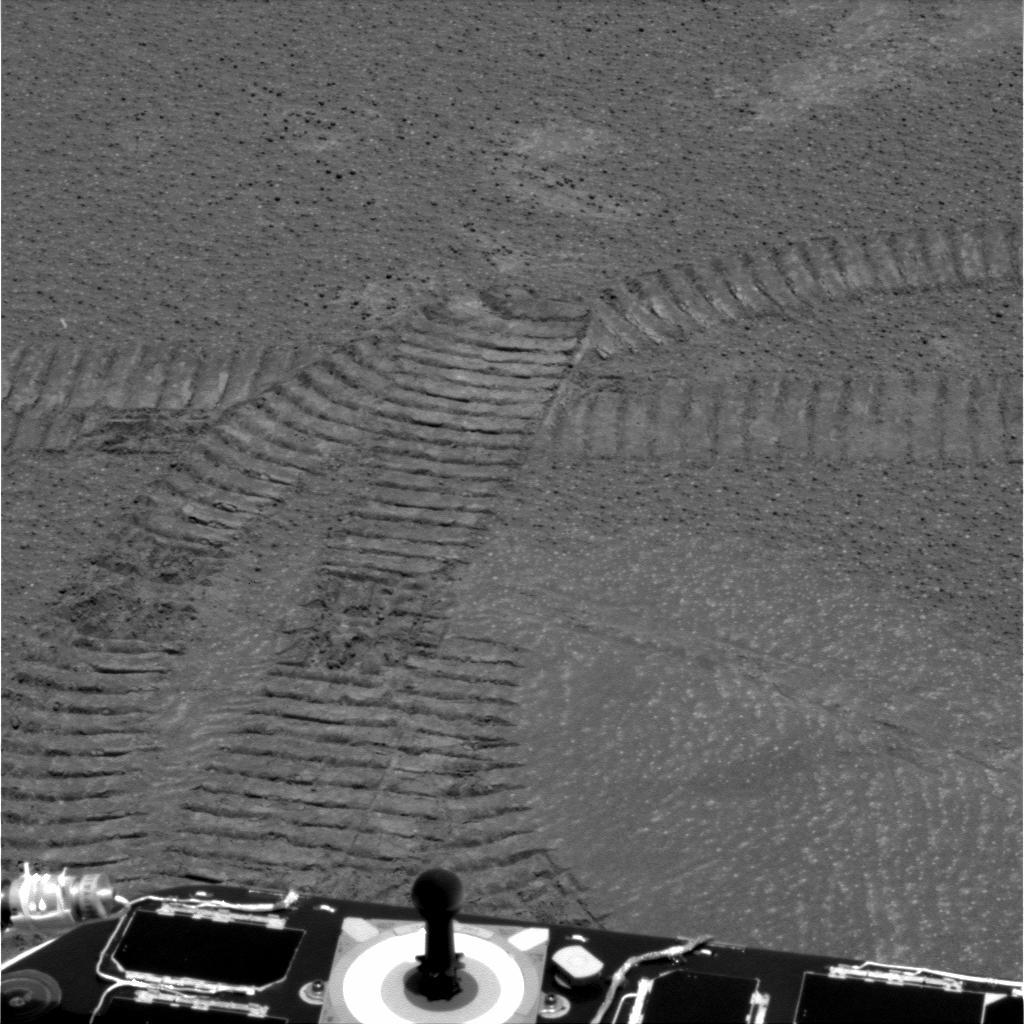
Terrain classes present: Background, Gravel / Sand / Soil, Track